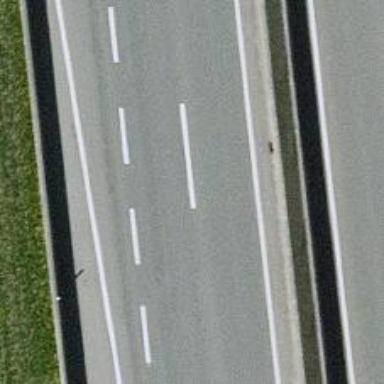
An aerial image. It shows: Asphalt bridge over motorway.